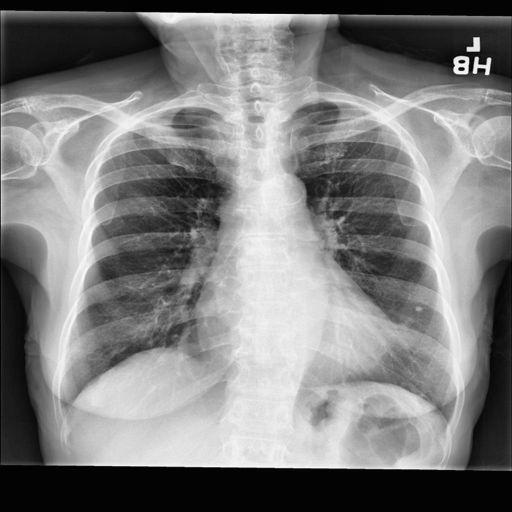
Finding: NORMAL